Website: walmart
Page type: payment
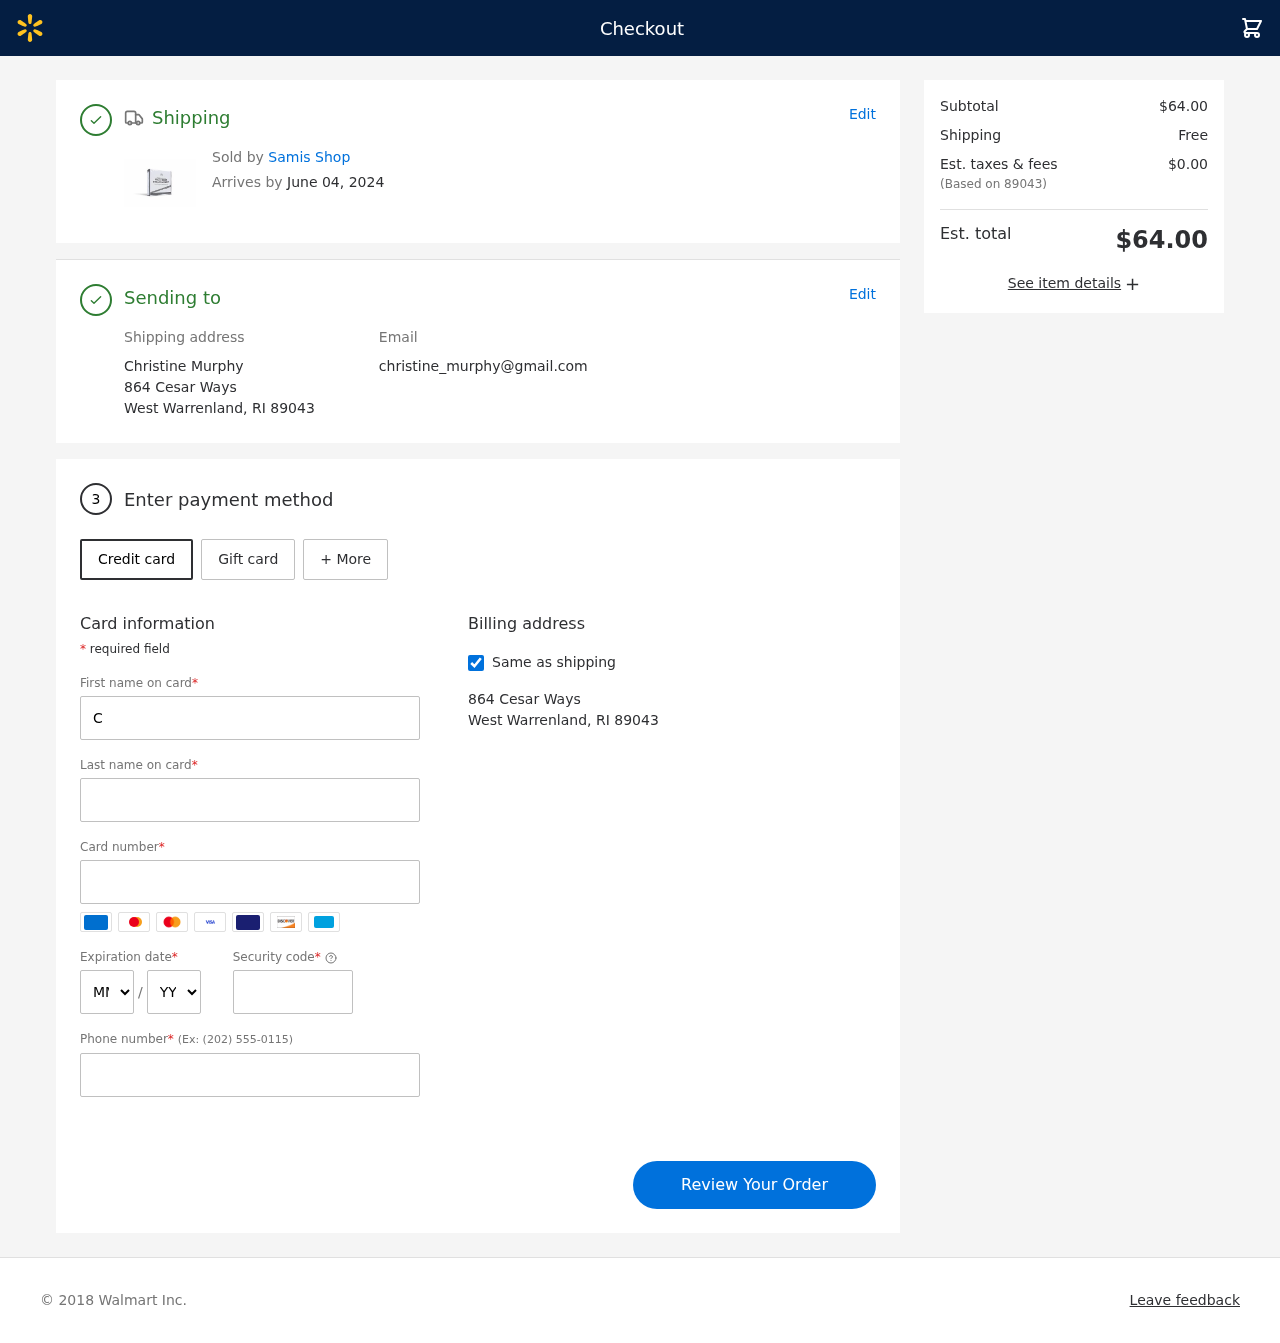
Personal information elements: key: PII_CARD_CVV
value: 857
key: PII_CARD_EXPIRY_MONTH
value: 08
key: PII_CARD_EXPIRY_YEAR
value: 26
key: PII_CARD_NUMBER
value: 6563 3785 8806 4994
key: PII_CITY_STATE_ZIP
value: West Warrenland, RI 89043
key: PII_EMAIL
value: christine_murphy@gmail.com
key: PII_FIRSTNAME
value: Christine
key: PII_FULLNAME
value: Christine Murphy
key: PII_LASTNAME
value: Murphy
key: PII_PHONE
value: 8452697216
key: PII_POSTCODE
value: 89043
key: PII_STREET
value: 864 Cesar Ways
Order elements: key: ORDER_DELIVERY_DATE
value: June 04, 2024
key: ORDER_SUBTOTAL
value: $64.00
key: ORDER_SHIPPING_COST
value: Free
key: ORDER_TAX
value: $0.00
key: ORDER_TOTAL
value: $64.00